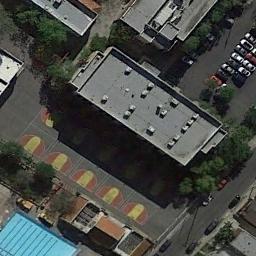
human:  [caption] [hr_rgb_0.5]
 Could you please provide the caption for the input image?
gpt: Five basketball courts are placed between the buildings, With a parking lot nearby .

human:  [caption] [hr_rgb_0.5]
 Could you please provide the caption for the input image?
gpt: There are several small red and yellow basketball courts side by side in the lower left corner .

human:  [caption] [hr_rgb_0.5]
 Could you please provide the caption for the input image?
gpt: Five basketball courts between some buildings and a parking lot beside .

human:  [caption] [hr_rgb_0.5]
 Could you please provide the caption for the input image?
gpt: There are many basketball courts surrounded by many buildings .

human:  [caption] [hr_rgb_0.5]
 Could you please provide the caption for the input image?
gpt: One blue house is next to five basketball courts .